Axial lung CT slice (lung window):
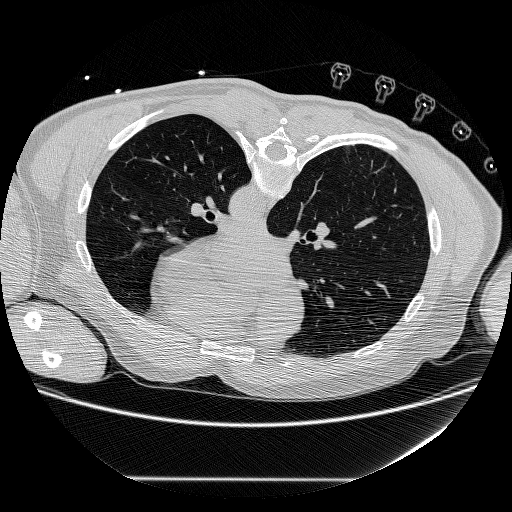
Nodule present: no